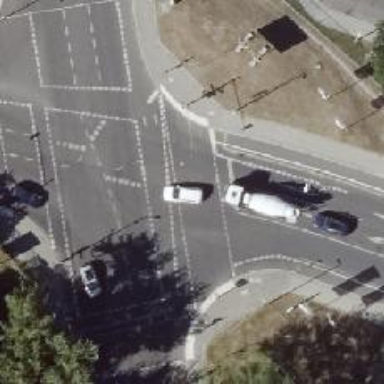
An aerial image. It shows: Road crossing with traffic signals.